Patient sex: M
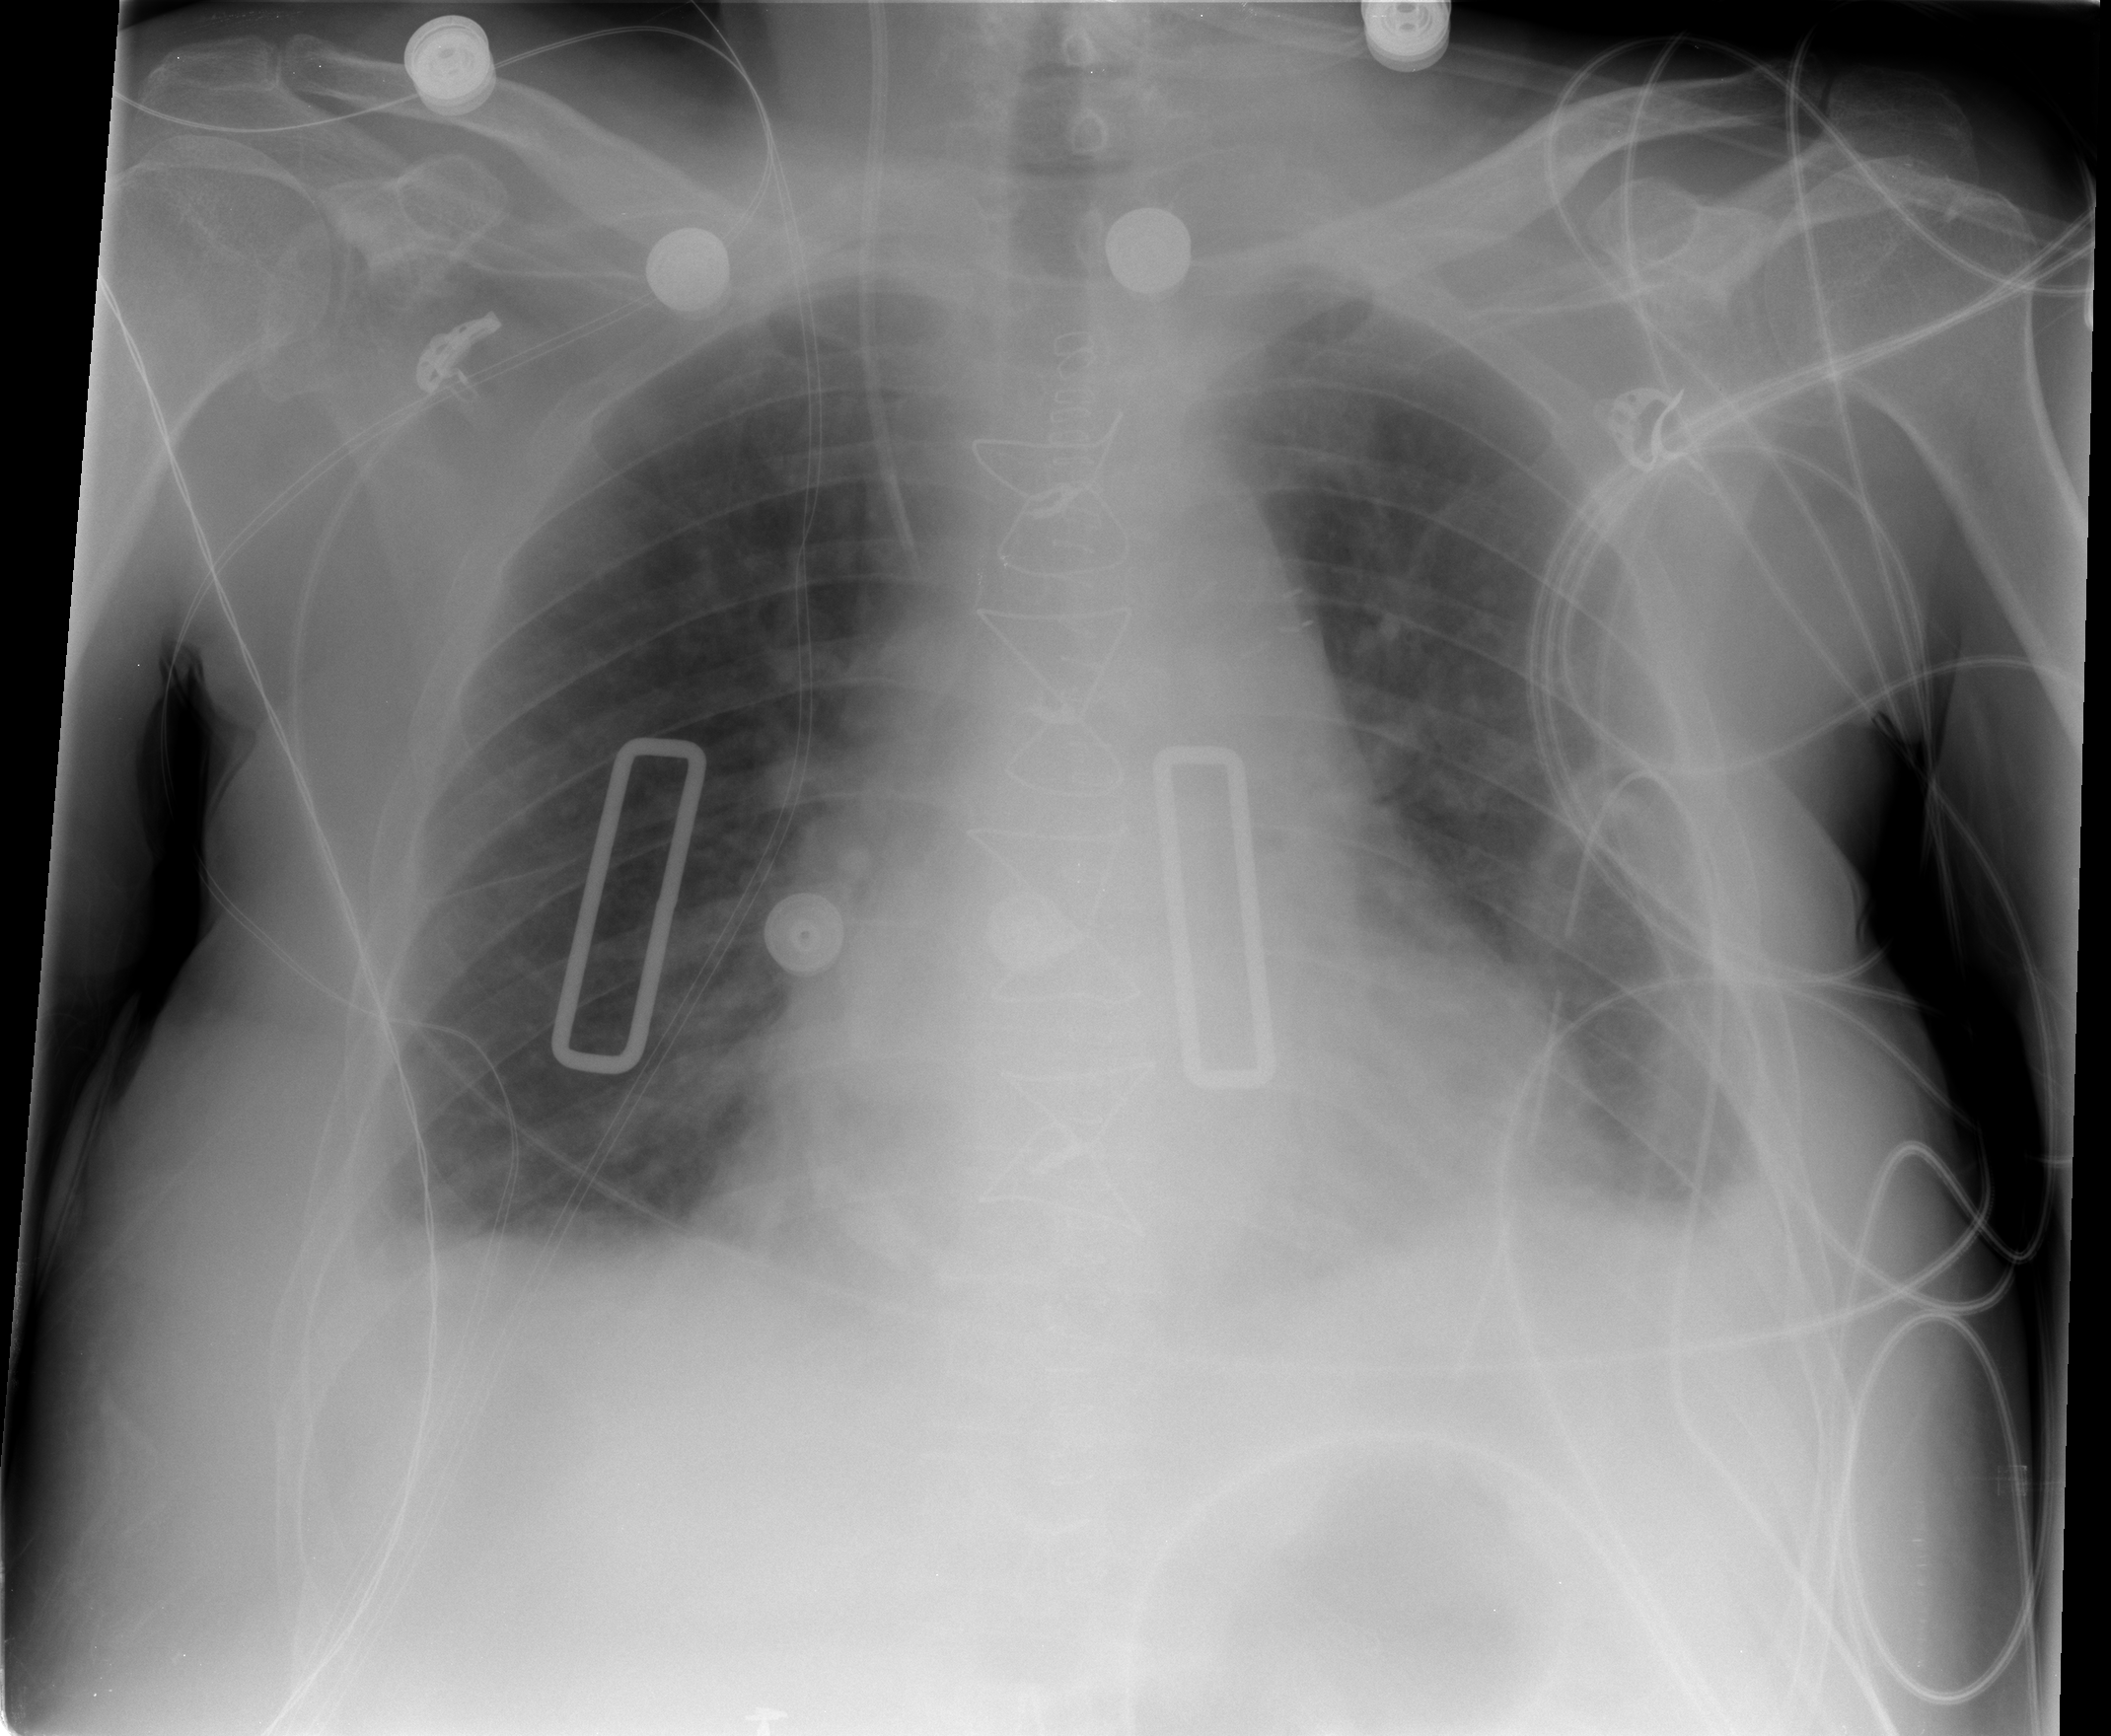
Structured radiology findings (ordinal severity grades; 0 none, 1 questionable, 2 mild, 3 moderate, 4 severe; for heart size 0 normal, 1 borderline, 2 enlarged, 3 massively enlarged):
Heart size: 2
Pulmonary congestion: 0
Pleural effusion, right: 1
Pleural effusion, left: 2
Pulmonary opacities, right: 0
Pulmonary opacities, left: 0
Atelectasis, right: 0
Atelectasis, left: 0